Question: I am drawing 4 arcs using CGContextRef.I can fill colour but now i want to set gradient color to that arcs.I did it.it is working fine.Now i want to set different color to each arc.Is there any way to do it?please help me.I am attaching my code and screenshot of that arc.Code :
'''
CGColorSpaceRef space = CGColorSpaceCreateDeviceRGB();
CGFloat comps[] = {1.0,1.0,1.0,1.0,0.0,1.0,1.0,1.0};
CGFloat locs[] = {0,1};
CGGradientRef g = CGGradientCreateWithColorComponents(space, comps, locs, 2);
CGContextRef context = UIGraphicsGetCurrentContext();
CGFloat startAngle = 0;
CGFloat endAngle = 90;
CGFloat radius = 100.0;
CGFloat levelWidth = 50;
for (int i = 0; i < 4; i++) {
CGContextMoveToPoint(context, self.bounds.size.width/2, self.bounds.size.height/2);
CGContextAddArc(context, self.bounds.size.width/2, self.bounds.size.height/2, radius, DEGREES_RADIANS(startAngle), DEGREES_RADIANS(endAngle), NO);
CGContextAddArc(context, self.bounds.size.width/2, self.bounds.size.height/2, radius - levelWidth, DEGREES_RADIANS(endAngle),DEGREES_RADIANS(startAngle), YES);
startAngle = endAngle;
endAngle = endAngle + 90;
CGContextClosePath(context);
}
//CGContextClosePath(context);
CGContextClip(context);
CGContextDrawRadialGradient(context, g, CGPointMake(self.bounds.size.width/2, self.bounds.size.height/2), 1.0f, CGPointMake(self.bounds.size.width/2, self.bounds.size.height/2), 150, 0);
'''
And screen shot :
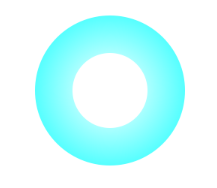
Answer: You want to save the context with 'CGContextSaveGState' before you clip, clip and draw the arc, and then restore the context with 'CGContextRestoreGState' before drawing the next arc. And you obviously want an array of 'CGGradientRef'. Thus:
'''
CGColorSpaceRef space = CGColorSpaceCreateDeviceRGB();
CGGradientRef g[4];
CGFloat comps0[] = {1.0,1.0,1.0,1.0,0.0,1.0,1.0,1.0};
CGFloat locs[] = {0,1};
g[0] = CGGradientCreateWithColorComponents(space, comps0, locs, 2);
CGFloat comps1[] = {1.0,1.0,1.0,1.0,1.0,0.0,1.0,1.0};
g[1] = CGGradientCreateWithColorComponents(space, comps1, locs, 2);
CGFloat comps2[] = {1.0,1.0,1.0,1.0,1.0,1.0,0.0,1.0};
g[2] = CGGradientCreateWithColorComponents(space, comps2, locs, 2);
CGFloat comps3[] = {1.0,1.0,1.0,1.0,0.5,0.0,0.5,1.0};
g[3] = CGGradientCreateWithColorComponents(space, comps3, locs, 2);
CGContextRef context = UIGraphicsGetCurrentContext();
CGFloat startAngle = 0;
CGFloat endAngle = 90;
CGFloat radius = 100.0;
CGFloat levelWidth = 50;
for (int i = 0; i < 4; i++) {
CGContextSaveGState(context);
CGContextMoveToPoint(context, self.bounds.size.width/2, self.bounds.size.height/2);
CGContextAddArc(context, self.bounds.size.width/2, self.bounds.size.height/2, radius, DEGREES_RADIANS(startAngle), DEGREES_RADIANS(endAngle), NO);
CGContextAddArc(context, self.bounds.size.width/2, self.bounds.size.height/2, radius - levelWidth, DEGREES_RADIANS(endAngle),DEGREES_RADIANS(startAngle), YES);
startAngle = endAngle;
endAngle = endAngle + 90;
CGContextClosePath(context);
CGContextClip(context);
CGContextDrawRadialGradient(context, g[i], CGPointMake(self.bounds.size.width/2, self.bounds.size.height/2), 1.0f, CGPointMake(self.bounds.size.width/2, self.bounds.size.height/2), 150, 0);
CGContextRestoreGState(context);
CGGradientRelease(g[i]); // don't forget to release the gradient
}
'''